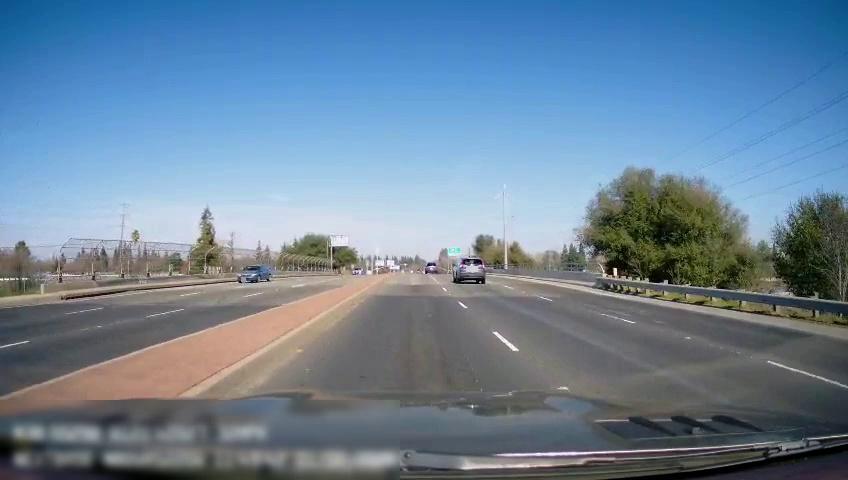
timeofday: Day
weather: Sunny
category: Drivable Space
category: Drivable Space
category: Vehicles | SUV
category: Vehicles | SUV
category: Vehicles | SUV
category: Vehicles | SUV
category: Lanes | Current Lane
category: Lanes | Alternate Lane
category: Lanes | Opposite Lane
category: Lanes | Opposite Lane